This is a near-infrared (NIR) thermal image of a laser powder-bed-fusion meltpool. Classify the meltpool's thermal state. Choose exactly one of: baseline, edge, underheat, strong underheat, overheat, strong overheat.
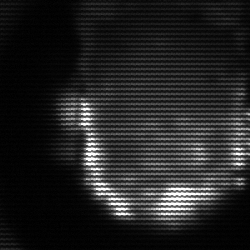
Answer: baseline